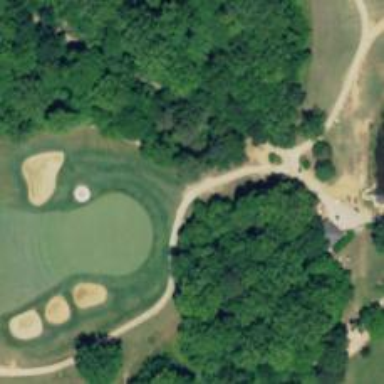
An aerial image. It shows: Service road used as golf cart path.